Question: My image editing app is saving some important data in the documents directory. In a <URL> I was reading this:
> iTunes will then display anything you
save to the Documents directory in
your app to the user, when they go to
the "Apps" page in iTunes and scroll
to the bottom:

I have a subfolder called userImages and it would be clever to restrict file sharing only to that folder and not to everything in documents. Otherwise the user would accidently (or on purpose) mess around with files that the app depends on to work properly. This would be bad.
Is there a way to restrict it to a subdirectory in documents?
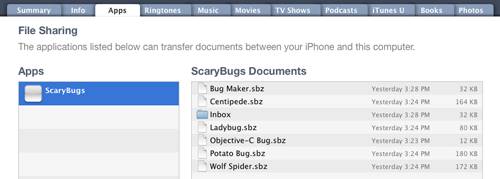
Answer: No, what you should do instead is store anything you do not want users seeing in the "Library" directory for the app. Check here for a list of places you can store data:
<URL>